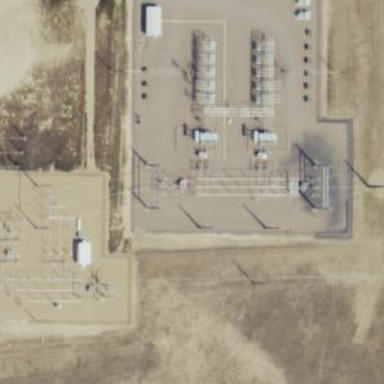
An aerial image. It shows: Power substation with transmission level designation. It is enclosed by fence.